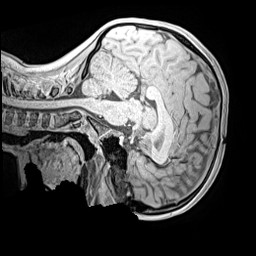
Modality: MP2RAGE
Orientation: sagittal
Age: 12
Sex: male
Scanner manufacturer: siemens
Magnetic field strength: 3 T
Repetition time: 4 s
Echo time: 0.00299 s